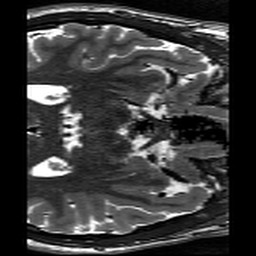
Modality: T2w
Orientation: axial